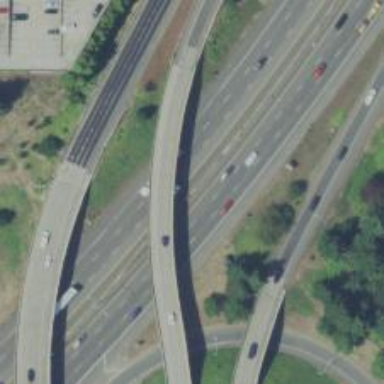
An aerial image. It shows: Connector bridge for motorway traffic.